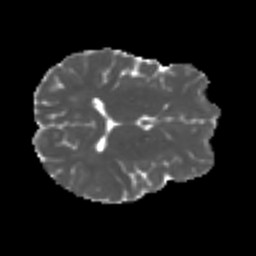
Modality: MD
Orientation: axial
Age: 22
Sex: female
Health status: ill
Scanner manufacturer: siemens
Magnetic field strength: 3 T
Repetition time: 6.5 s
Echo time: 0.062 s